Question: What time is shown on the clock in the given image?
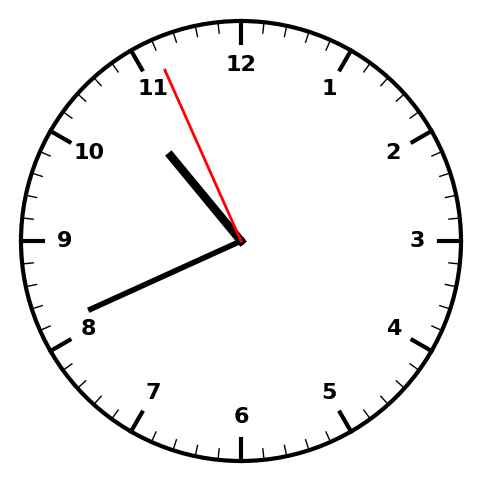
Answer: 10:40:56